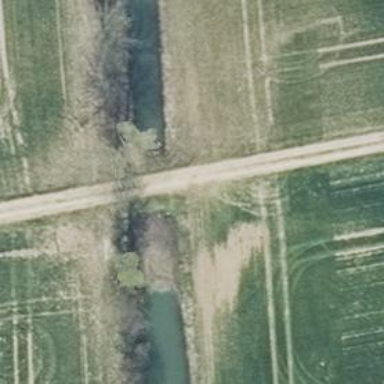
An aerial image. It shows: Culvert tunnel.